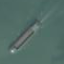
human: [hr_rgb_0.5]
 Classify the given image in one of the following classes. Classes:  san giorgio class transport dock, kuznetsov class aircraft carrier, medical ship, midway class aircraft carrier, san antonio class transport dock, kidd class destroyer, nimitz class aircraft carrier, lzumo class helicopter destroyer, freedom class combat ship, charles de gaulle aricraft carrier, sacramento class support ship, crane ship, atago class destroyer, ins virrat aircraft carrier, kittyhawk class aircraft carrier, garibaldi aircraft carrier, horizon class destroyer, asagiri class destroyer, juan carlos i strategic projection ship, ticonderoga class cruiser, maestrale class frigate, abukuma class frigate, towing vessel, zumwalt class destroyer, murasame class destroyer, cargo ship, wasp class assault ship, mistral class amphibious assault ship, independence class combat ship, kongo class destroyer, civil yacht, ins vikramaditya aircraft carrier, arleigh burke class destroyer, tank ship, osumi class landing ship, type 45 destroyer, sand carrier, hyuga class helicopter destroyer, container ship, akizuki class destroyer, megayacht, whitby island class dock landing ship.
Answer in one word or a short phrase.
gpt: Sand carrier